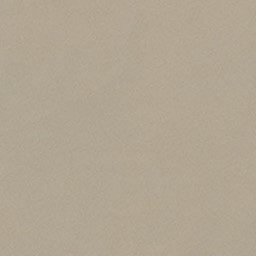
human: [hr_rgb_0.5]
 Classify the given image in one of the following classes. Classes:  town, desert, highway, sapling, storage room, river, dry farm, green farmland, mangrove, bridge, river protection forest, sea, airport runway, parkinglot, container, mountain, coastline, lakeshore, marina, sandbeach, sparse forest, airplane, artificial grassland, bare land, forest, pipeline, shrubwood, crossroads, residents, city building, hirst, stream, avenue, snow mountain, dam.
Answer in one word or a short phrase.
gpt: desert